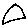
Label: triangle